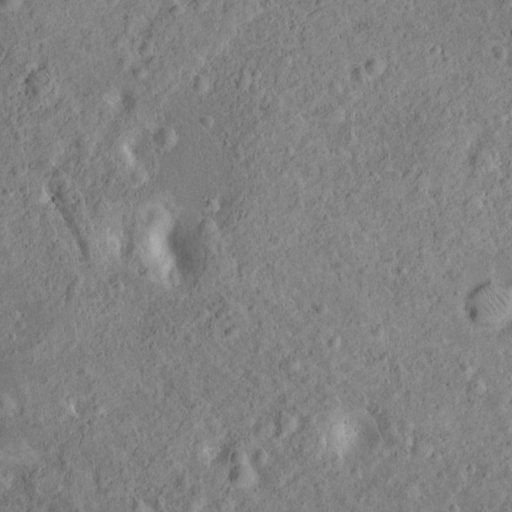
Classes present: Background, Cone